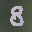
Label: 8